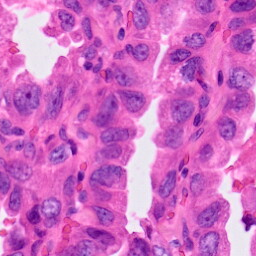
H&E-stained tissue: Lung